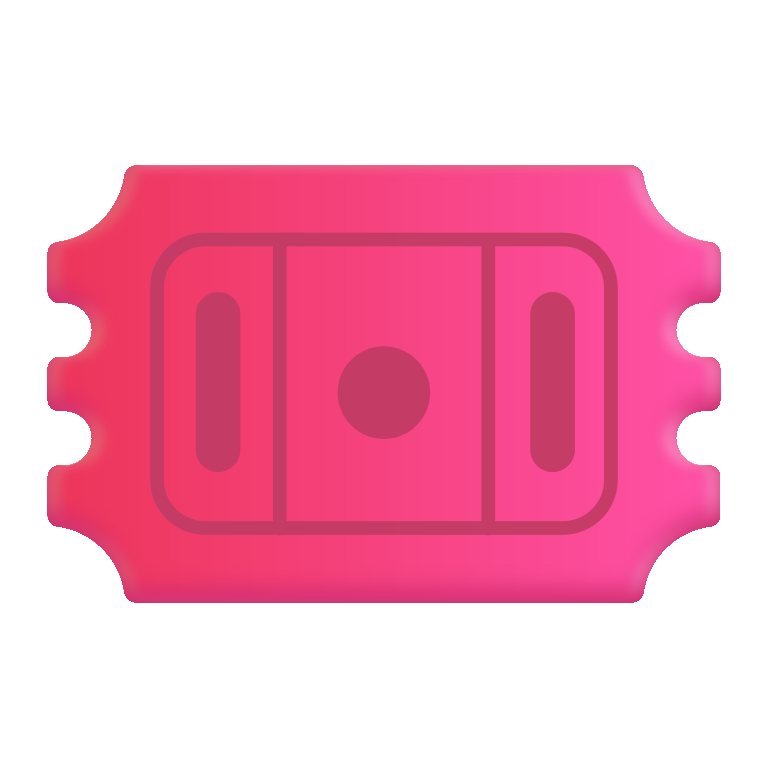
admission tickets color